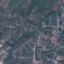
Label: Residential